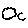
Label: cloud